Question: I don't not how to say what i need to do in programing lang. This is my request
'''
SELECT pl.id_product, CONCAT( pl.name, ' ', al.name ) AS produkt, al.id_attribute, com.id_product_attribute
FROM ps_stock_available stock
LEFT JOIN ps_product_lang pl ON pl.id_product = stock.id_product
LEFT JOIN ps_product_attribute_combination com ON stock.id_product_attribute = com.id_product_attribute
LEFT JOIN ps_attribute_lang al ON al.id_attribute = com.id_attribute
LEFT JOIN ps_product_attribute pa ON ( stock.id_product_attribute = pa.id_product_attribute )
WHERE pl.id_lang =1
AND al.id_lang =1
ORDER BY pl.id_product
'''
And this is result

This is possible to print
Faded Short Sleeve T-shirts S Orange
Faded Short Sleeve T-shirts S Blue
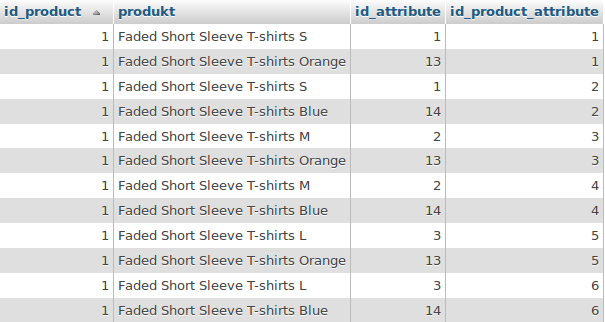
Answer: It looks like you could use a a 'GROUP_CONCAT' function on 'al.name', and then concatenate the result from that with 'pl.name'.
Something like this:
'''
CONCAT(pl.name,' ',
GROUP_CONCAT(al.name ORDER BY al.id_attribute SEPARATOR ' ')
) AS produkt
'''
To do that, you'd also need to add a 'GROUP BY' clause to the query (immediately preceding or in place of, the ORDER BY), for example:
'''
GROUP BY pl.id_product, com.id_product_attribute
'''
That will effectively "collapse" the rows, so the query would return:
'''
id_produkt produkt id_product_attribute
---------- ------------------------------------- --------------------
1 Faded Short Sleeve T-shirts S Orange 1
1 Faded Short Sleeve T-shirts S Blue 2
'''
(That's assuming that pl.name is returning the '"Faded Short Sleeve T-shirts"' portion, and the al.name is returning (e.g.) the '"S"' and '"Orange"' portions.)
With those changes to the query, if you also return 'al.id_attribute' in the SELECT list, then MySQL will return the value of that column from only a single row in the group. To get all of the values returned as a comma separated list, you could again use the 'GROUP_CONCAT' function in the SELECT list, e.g.
'''
GROUP_CONCAT(al.id_attribute ORDER BY al.id_attribute) AS id_attribute_list
'''